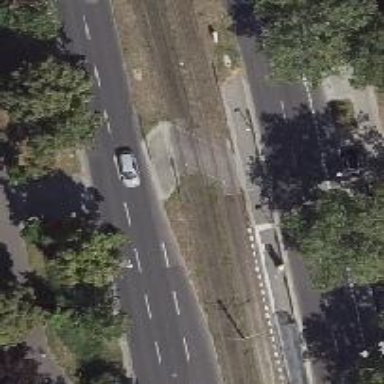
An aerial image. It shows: Tram crossing on the railway.